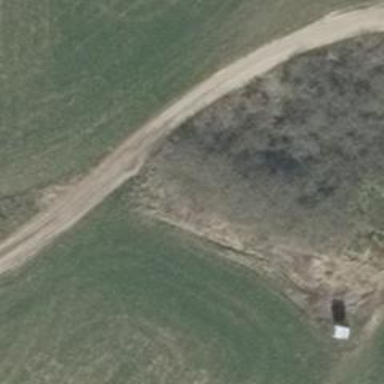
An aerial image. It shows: Hunting stand.